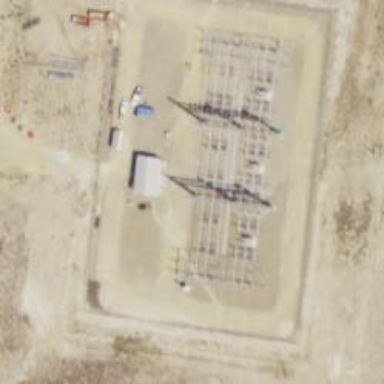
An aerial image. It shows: Switch used for power control.